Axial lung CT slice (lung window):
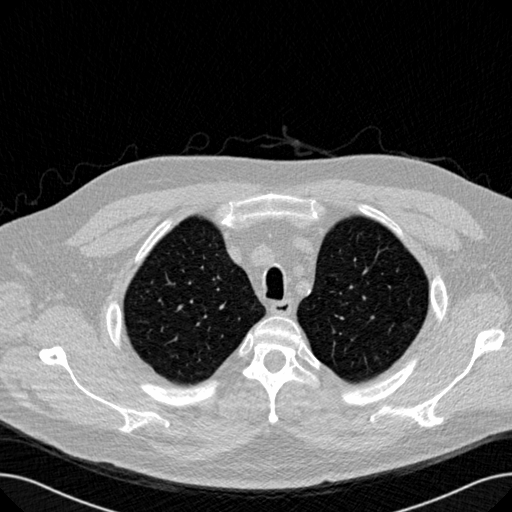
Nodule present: no